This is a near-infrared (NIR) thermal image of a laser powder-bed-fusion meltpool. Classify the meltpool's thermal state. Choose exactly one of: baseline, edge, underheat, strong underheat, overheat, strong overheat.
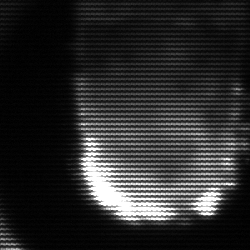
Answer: baseline